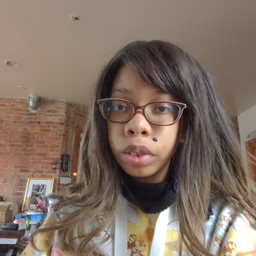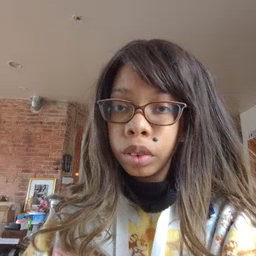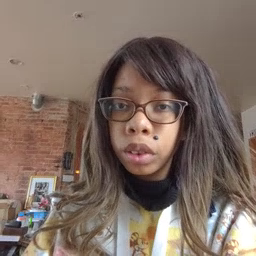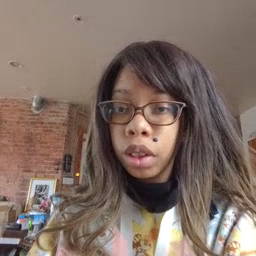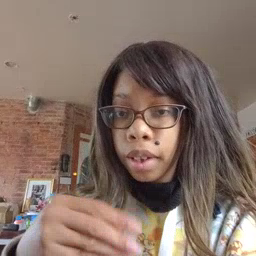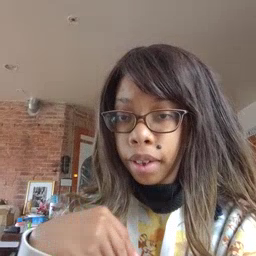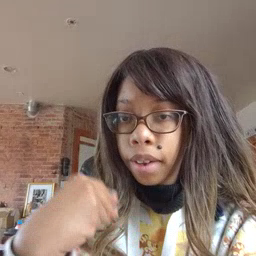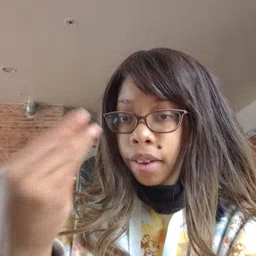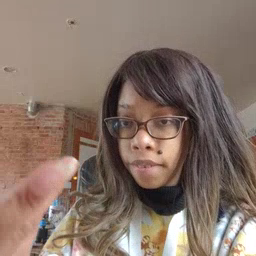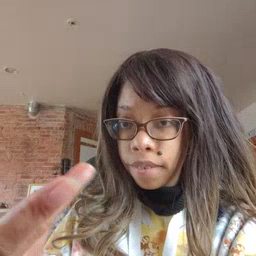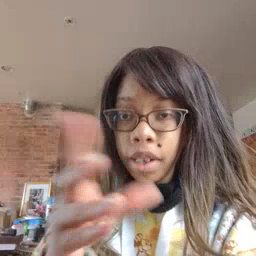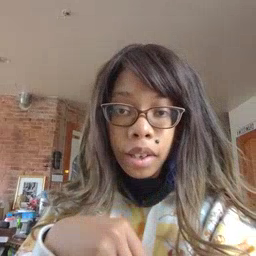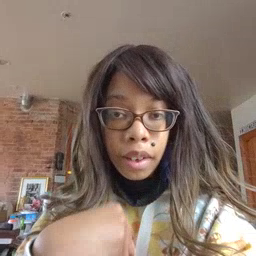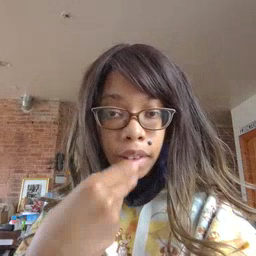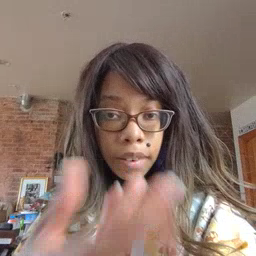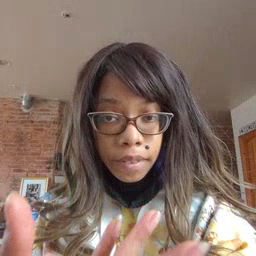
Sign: give